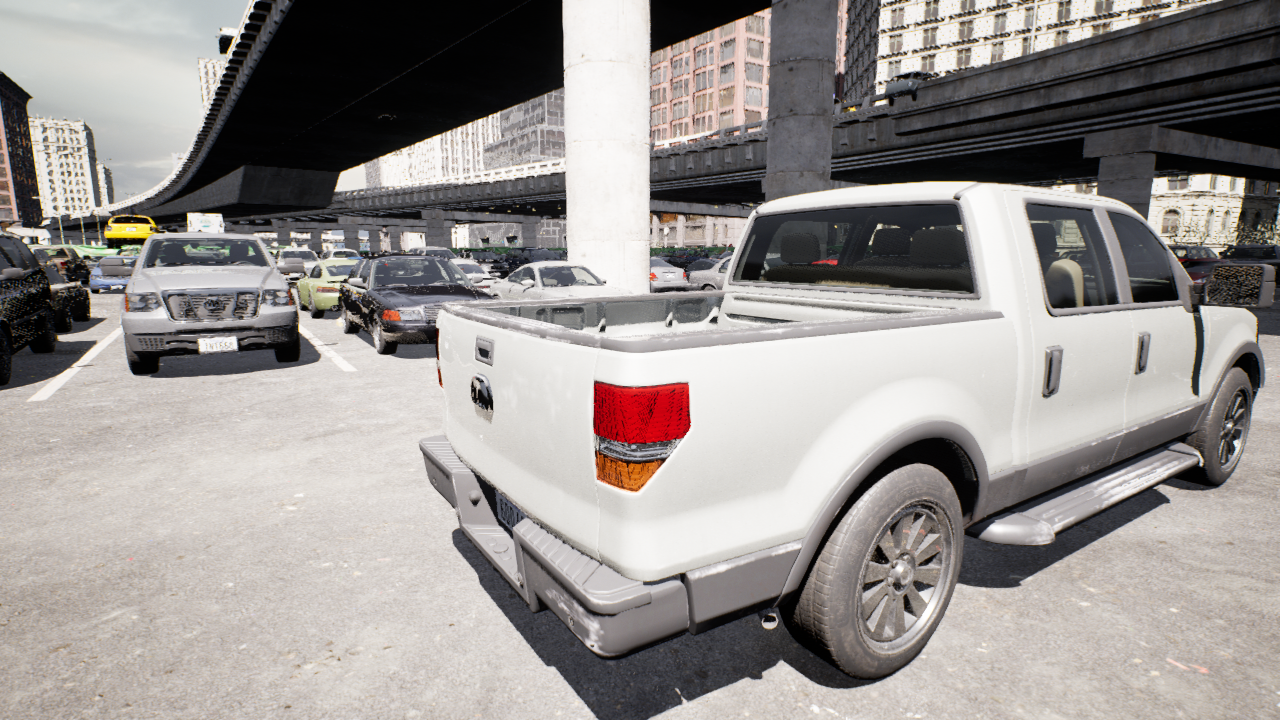
Venue: arterial
Lighting: clear day
Vehicle rig: pickup